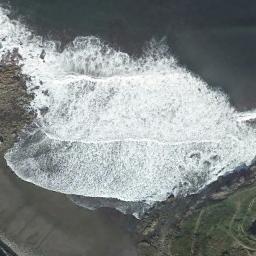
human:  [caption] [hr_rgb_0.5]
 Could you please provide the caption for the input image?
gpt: The sea by the beach is green .

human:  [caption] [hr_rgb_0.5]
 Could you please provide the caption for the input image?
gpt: The huge waves of deep green water beat against the black beach .

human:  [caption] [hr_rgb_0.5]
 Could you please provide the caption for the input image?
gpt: The type of beach is rocky coast and some eroded stones are on the beach .

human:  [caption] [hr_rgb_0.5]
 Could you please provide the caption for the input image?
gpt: The sea waves shine with splendor .

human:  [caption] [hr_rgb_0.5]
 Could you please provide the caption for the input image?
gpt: The waves are heavy around the beach .